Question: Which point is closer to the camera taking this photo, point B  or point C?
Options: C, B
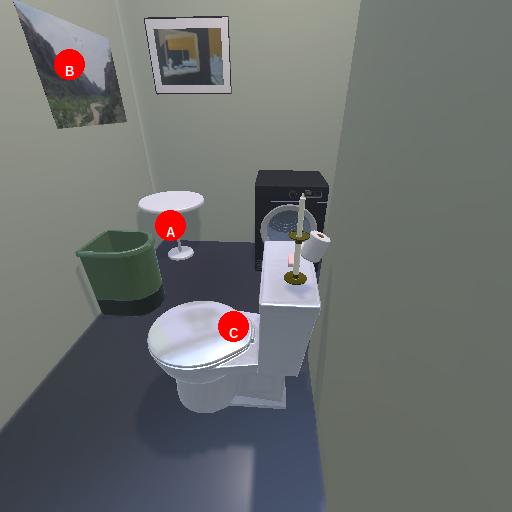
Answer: C